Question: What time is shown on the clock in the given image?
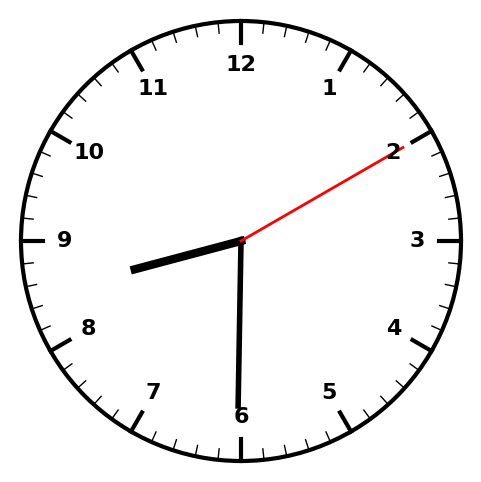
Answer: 08:30:10